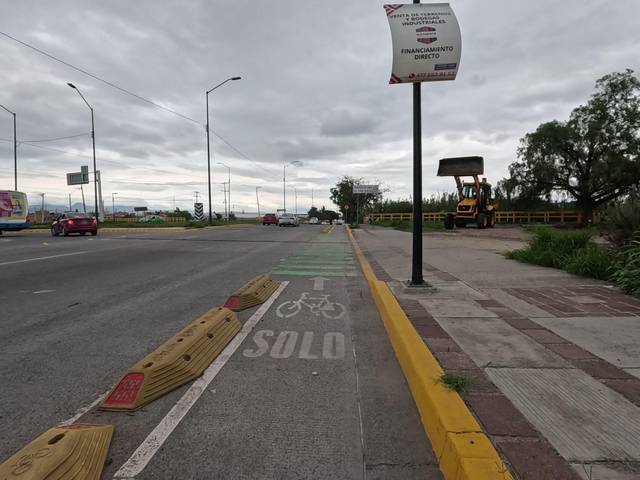
Region: Mexico
Coordinates: 21.096, -101.7